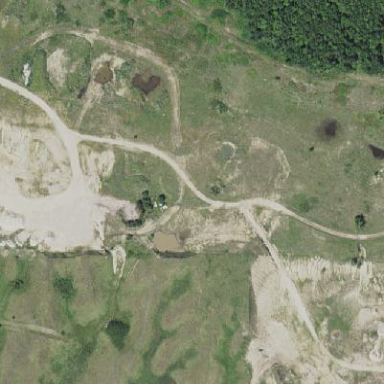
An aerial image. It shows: Quarry area.